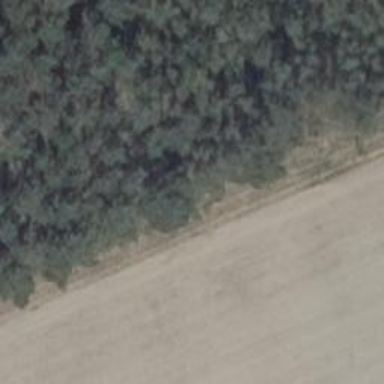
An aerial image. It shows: Hunting stand.